Current action and preconditions to check: trajectory_clear

Your task: For each precondition in the list above, predict whether it will hold at this action.

Consider the current scene as observed from the mobile robot's camera, and analyze the predicted future states of all dynamic agents (e.g., people, animals, vehicles, or any moving entities) within the NEXT SECOND.

IMPORTANT: Only answer "very likely" if you are absolutely certain—based on strong, clear evidence—that a dynamic agent will violate the precondition in the predicted future state. Do NOT answer "very likely" for unlikely, ambiguous, or low-probability risks.

Ask yourself for each precondition: Is there a high probability, with clear and convincing evidence, that the predicted future states of any dynamic agent will interfere with the predicted future state of the currently executing action within the NEXT SECOND, causing that precondition to fail?

Assess the risk level based on these predictions. Use "likely" or "very likely" if motions create a clear risk of interference.

Use "neutral" or "improbable" if agents are nearby but their predicted paths are clearly diverging or non-conflicting.

Failure Risk Categories: "very improbable", "improbable", "neutral", "likely", "very likely"

Answer Format: Output ONLY the probability_of_failure value from these categories: "very improbable", "improbable", "neutral", "likely", "very likely"

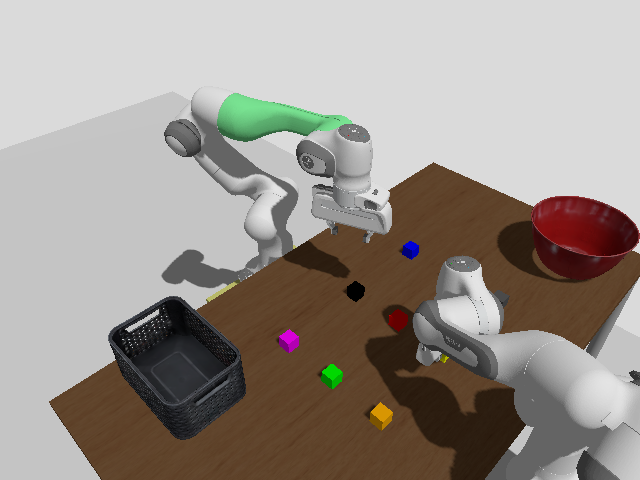

Answer: very improbable